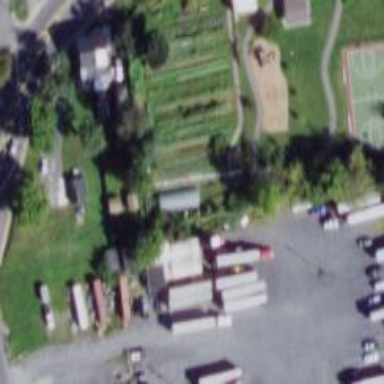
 leisure land intended for communal use."